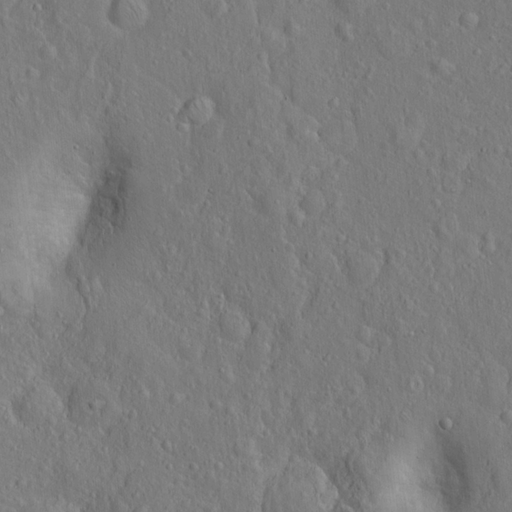
Classes present: Background, Cone